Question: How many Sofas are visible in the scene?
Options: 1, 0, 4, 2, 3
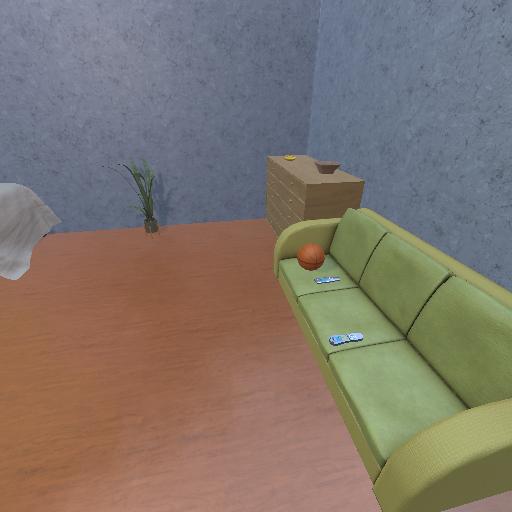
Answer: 1